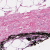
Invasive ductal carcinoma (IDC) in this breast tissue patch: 0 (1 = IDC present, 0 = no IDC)